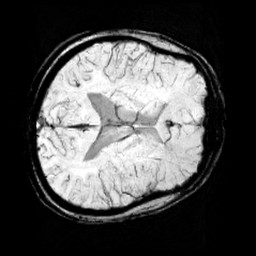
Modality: minIP
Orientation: axial
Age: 11
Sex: male
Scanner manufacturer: siemens
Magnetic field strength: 3 T
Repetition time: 0.027 s
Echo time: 0.02 s